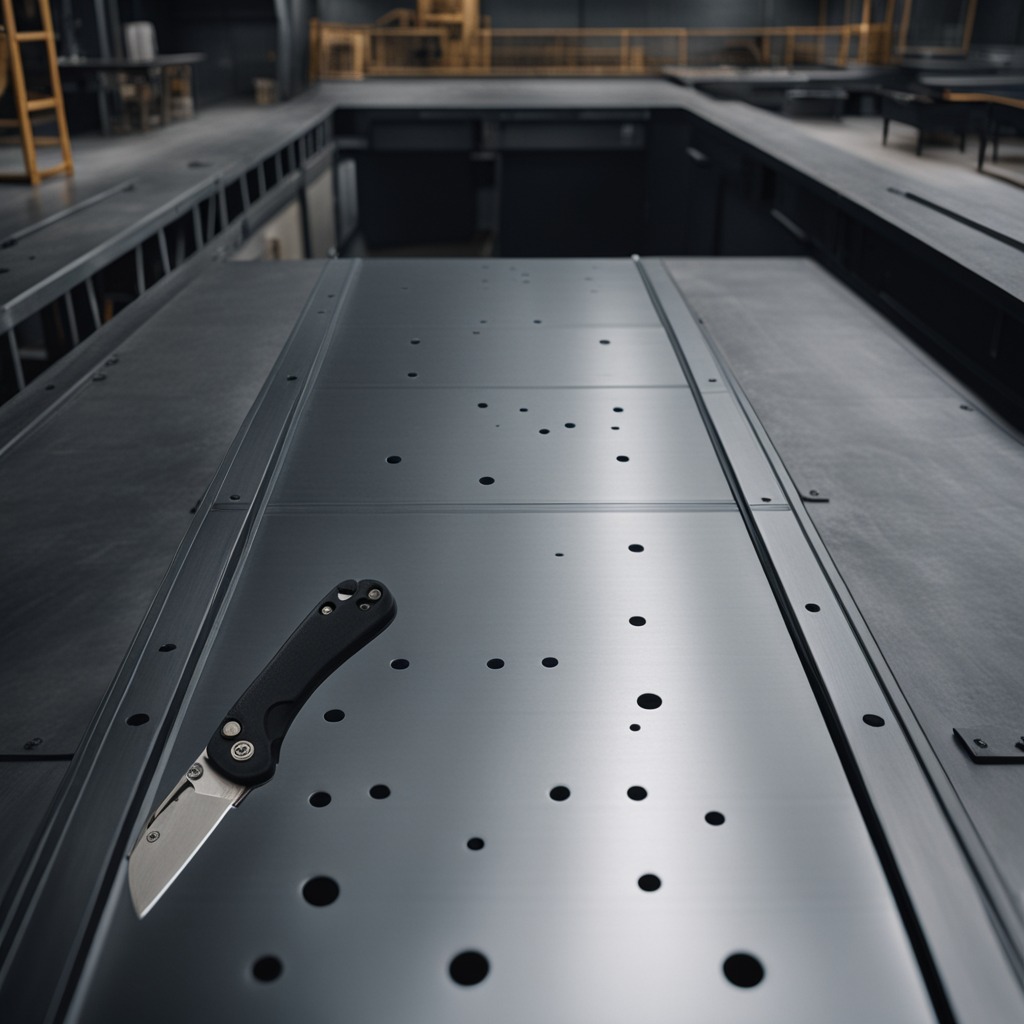
A utility knife lies on the cold steel table in a mining workshop.